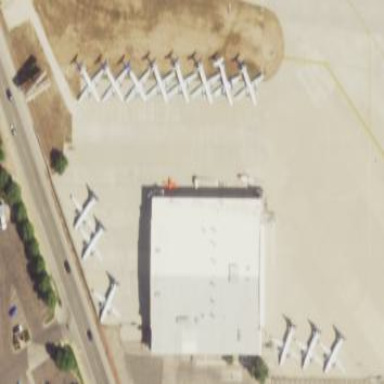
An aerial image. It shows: Hangar located at airport.